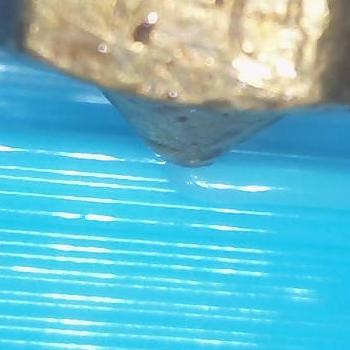
Flow rate: 283%